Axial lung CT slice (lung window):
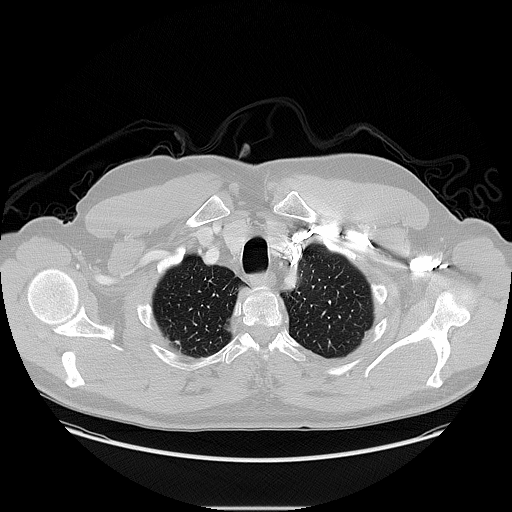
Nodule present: no